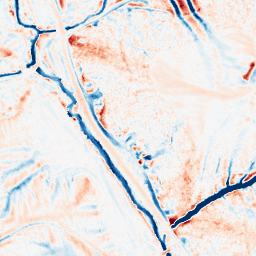
Category: edge_preserving
Decomposition family: median
Decomposition parameters: size: 15
Upsampling method: bilinear
Upsampling parameters: scale: 8
Upsampling scale: 8